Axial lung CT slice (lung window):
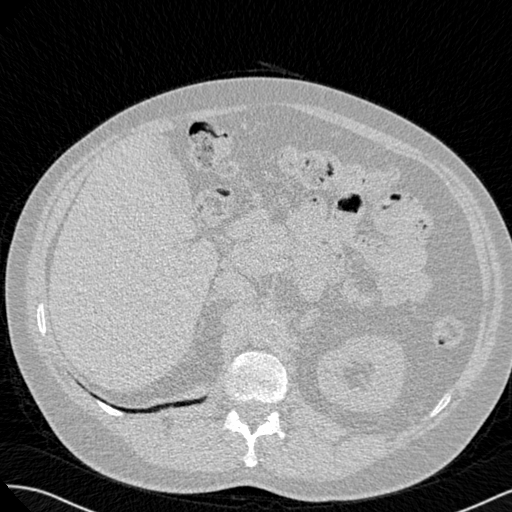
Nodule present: no